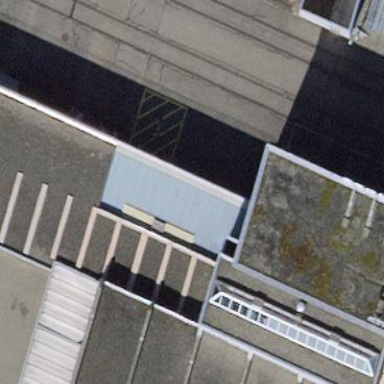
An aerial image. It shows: View of roof of building.